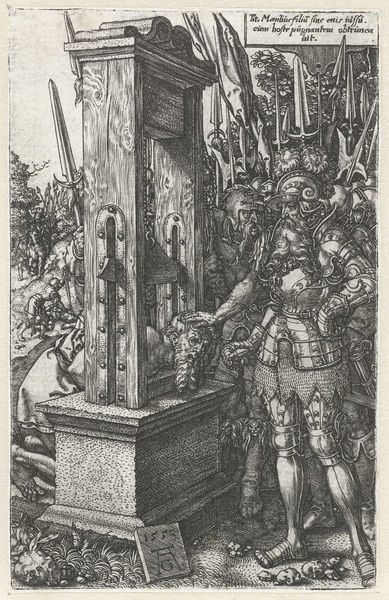
Titel: Titus Manlius Torquatus laat zijn zoon executeren
Künstler: Heinrich Aldegrever
Standort: Amsterdam
Institution: Rijksmuseum
Schlagwörter: kopf, weiß, schwarz, skizze, zeichnung, menge, bart, bärte, enthauptung, henker, hinrichtung, köpfen, messer, mord, tod, schrift, schwer, soldaten, ad, buch, druck, stich, schwarzweiß, schwert, schwerter, knien, schwerte, soldat, ritter, rüstung, lanzen, opfer, speer, speere, dürer, kupferstich, beil, guillotine, albrecht, exekution, pieke, täter, fallbeil, guiotine, schaffot, schuldiger, köüfen, 1559, 1553, guiottine, guilltotine, falleil, deliquenten